Interaction volume radius: 5 \u00c5
Interaction volume height: 15 \u00c5
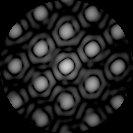
Disorder parameter: 0.08507